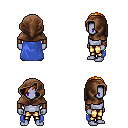
a pixel art fantasy rpg character, male body template, dark elf, purple skin, blue cape, gold greaves, light blonde parted hairstyle, cloth hood, leather bracers, four views (front, back, left, right), 2x2 character sprite sheet, small pixel art, hard edges, no anti-aliasing